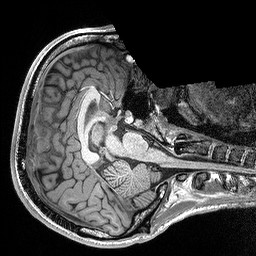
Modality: T1w
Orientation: axial
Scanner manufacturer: siemens
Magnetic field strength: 3 T
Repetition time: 2.3 s